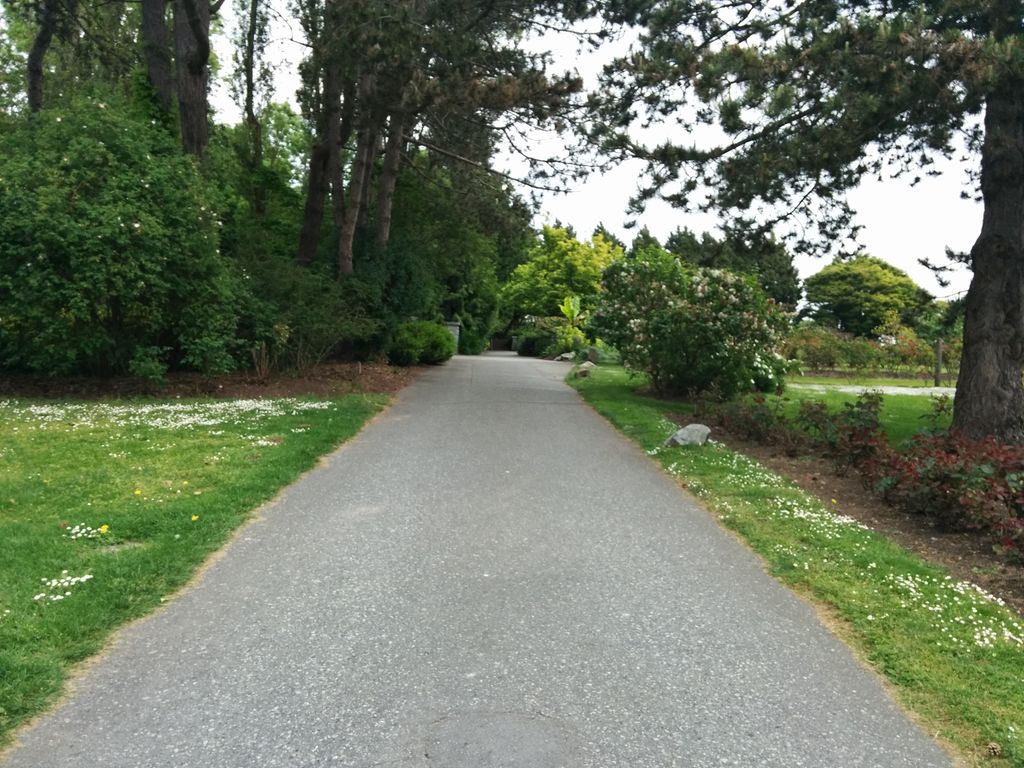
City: vancouver